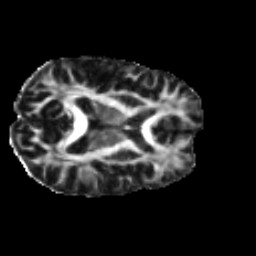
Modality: FA
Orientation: axial
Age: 32
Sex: male
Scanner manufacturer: ge
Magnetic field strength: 3 T
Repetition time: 7.8 s
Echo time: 0.0609 s